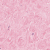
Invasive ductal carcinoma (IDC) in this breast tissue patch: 0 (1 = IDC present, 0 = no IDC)